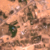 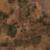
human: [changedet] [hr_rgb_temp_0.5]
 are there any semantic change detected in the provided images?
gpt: There is no change to mention.